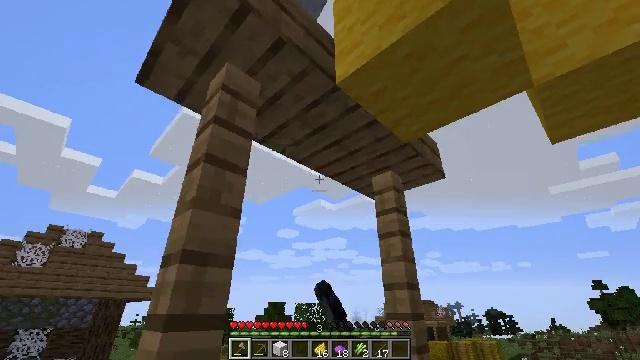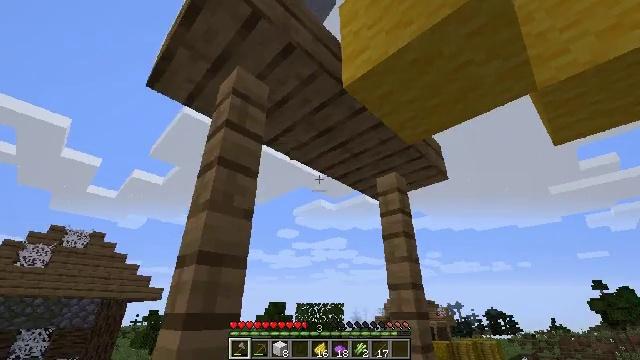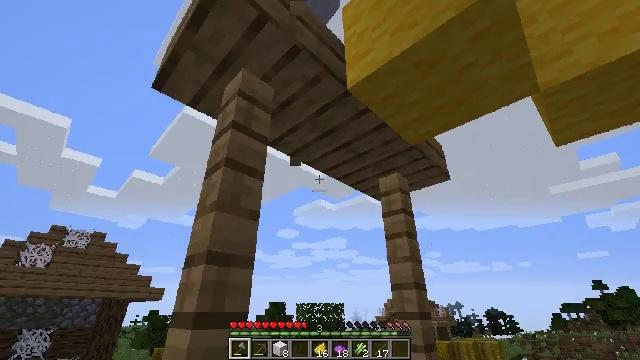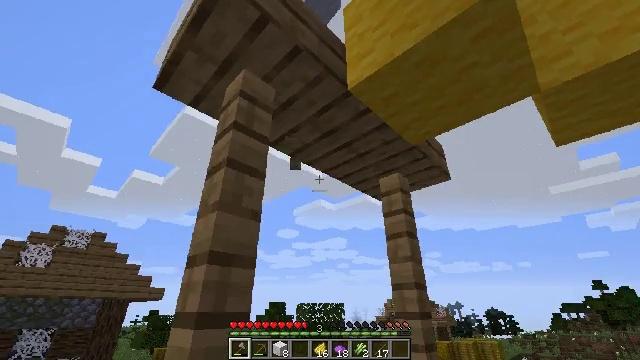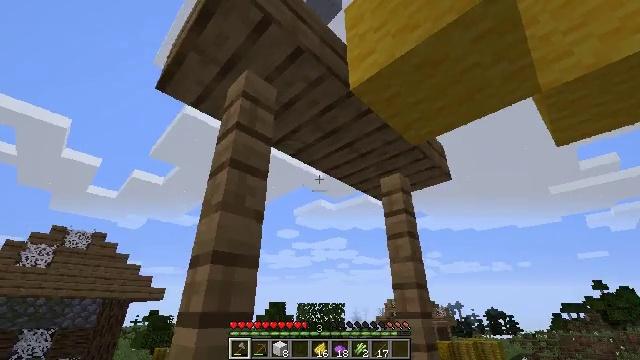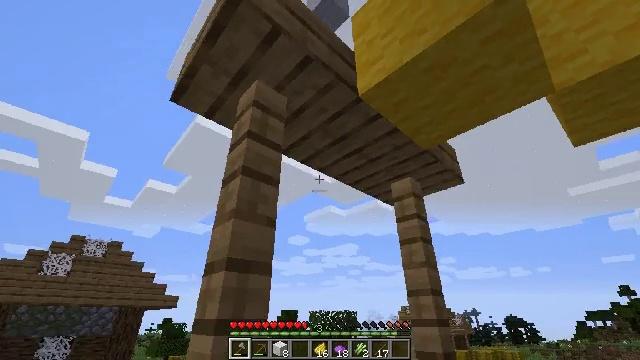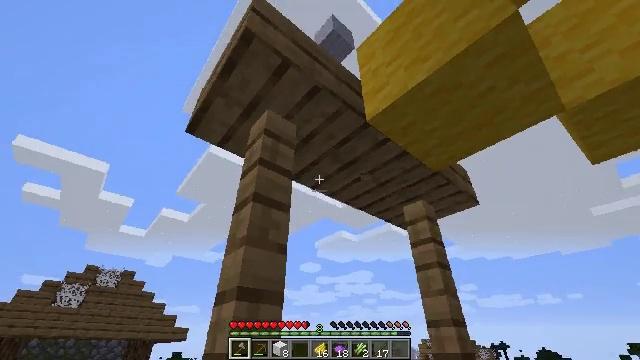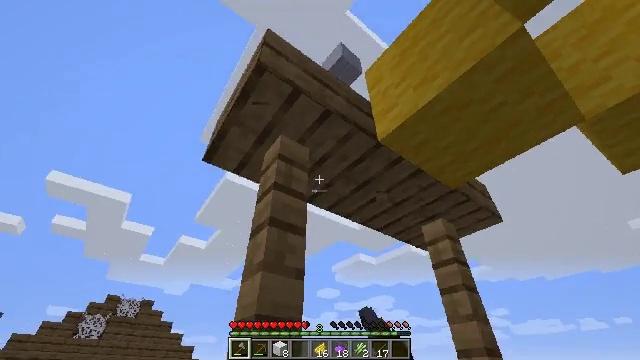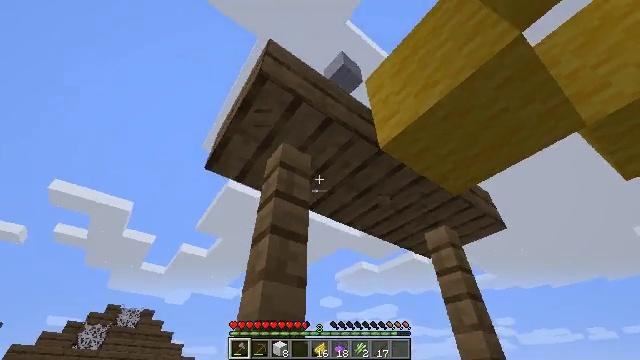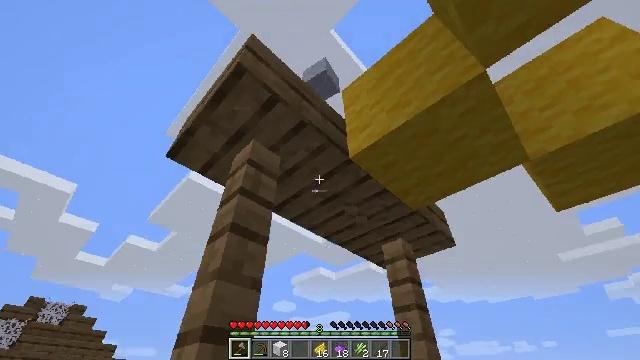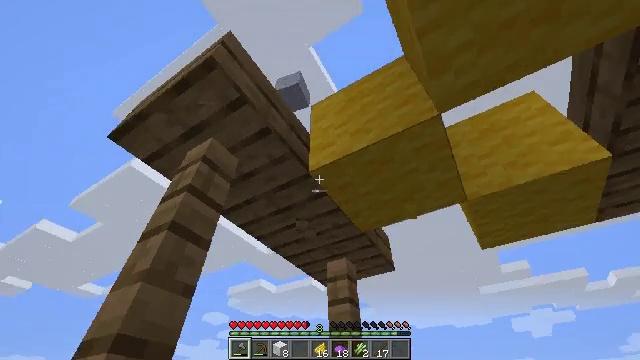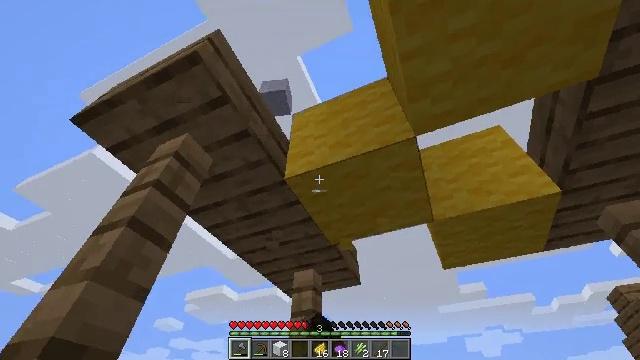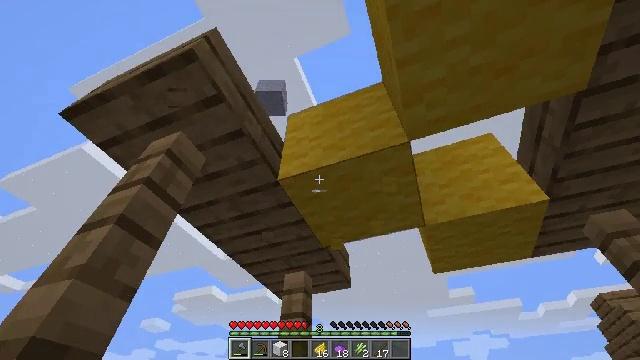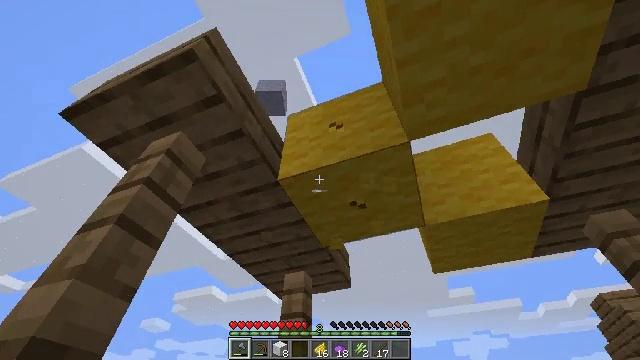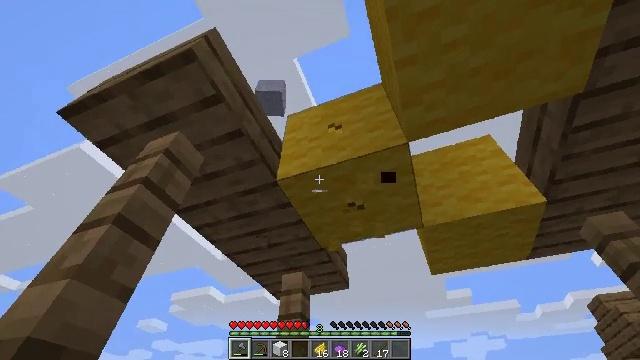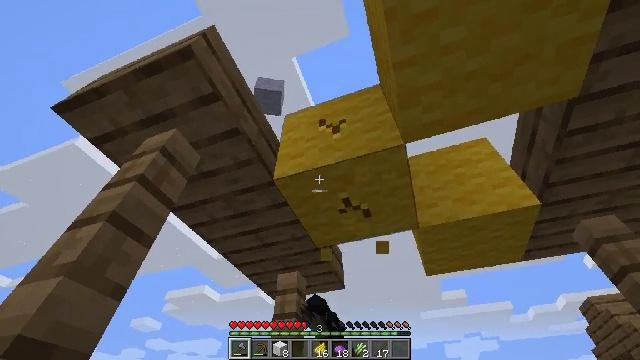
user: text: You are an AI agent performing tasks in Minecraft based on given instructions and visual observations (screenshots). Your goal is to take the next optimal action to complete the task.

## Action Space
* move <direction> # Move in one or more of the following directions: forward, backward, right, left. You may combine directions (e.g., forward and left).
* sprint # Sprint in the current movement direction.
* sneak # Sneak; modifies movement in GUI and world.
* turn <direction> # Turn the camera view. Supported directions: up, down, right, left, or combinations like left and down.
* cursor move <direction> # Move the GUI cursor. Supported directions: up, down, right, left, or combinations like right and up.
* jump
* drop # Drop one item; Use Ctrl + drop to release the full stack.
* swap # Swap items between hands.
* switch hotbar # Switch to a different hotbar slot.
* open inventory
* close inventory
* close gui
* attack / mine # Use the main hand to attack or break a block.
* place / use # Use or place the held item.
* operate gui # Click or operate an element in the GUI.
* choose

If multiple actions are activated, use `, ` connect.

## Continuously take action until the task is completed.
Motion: motion action
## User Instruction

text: Mine the yellow wool block.
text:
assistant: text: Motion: attack / mine
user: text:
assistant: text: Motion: attack / mine
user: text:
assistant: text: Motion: attack / mine
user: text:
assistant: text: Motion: attack / mine
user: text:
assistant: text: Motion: turn left and up, attack / mine
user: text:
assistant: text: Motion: turn left and up, attack / mine
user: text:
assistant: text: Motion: turn left and up, attack / mine
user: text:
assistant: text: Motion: turn up, attack / mine
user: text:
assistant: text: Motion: turn right, attack / mine
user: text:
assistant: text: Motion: turn right and up, attack / mine
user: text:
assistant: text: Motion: turn right and up, attack / mine
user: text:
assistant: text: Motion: turn right, attack / mine
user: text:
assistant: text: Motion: attack / mine
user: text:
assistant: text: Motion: attack / mine
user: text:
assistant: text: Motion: turn right, attack / mine
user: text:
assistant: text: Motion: attack / mine
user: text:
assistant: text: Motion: attack / mine
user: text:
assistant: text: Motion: attack / mine
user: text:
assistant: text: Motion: attack / mine
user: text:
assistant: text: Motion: attack / mine
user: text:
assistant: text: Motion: attack / mine
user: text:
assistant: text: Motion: attack / mine
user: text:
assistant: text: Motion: attack / mine
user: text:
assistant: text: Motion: attack / mine
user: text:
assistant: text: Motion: attack / mine
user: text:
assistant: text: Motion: attack / mine
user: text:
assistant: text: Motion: attack / mine
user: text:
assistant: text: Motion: attack / mine
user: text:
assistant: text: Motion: attack / mine
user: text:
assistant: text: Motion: attack / mine